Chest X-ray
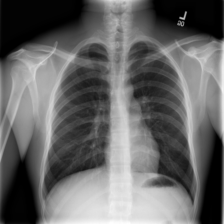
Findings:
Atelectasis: negative
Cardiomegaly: negative
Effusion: negative
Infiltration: negative
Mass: negative
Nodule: negative
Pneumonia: negative
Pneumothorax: negative
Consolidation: negative
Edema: negative
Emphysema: negative
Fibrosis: negative
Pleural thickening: negative
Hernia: negative